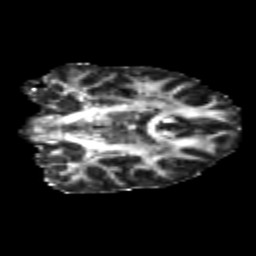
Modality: FA
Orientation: coronal
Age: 25
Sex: female
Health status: healthy
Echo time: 0.074 s